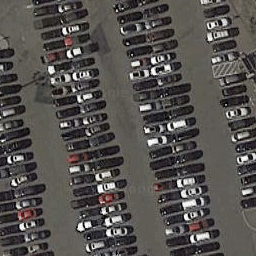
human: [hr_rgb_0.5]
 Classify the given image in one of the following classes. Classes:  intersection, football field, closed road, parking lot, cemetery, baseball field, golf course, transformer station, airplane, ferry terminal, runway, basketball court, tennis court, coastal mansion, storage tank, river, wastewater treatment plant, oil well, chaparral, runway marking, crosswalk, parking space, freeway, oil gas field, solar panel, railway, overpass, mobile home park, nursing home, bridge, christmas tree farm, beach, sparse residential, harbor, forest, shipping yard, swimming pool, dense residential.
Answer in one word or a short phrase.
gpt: parking lot